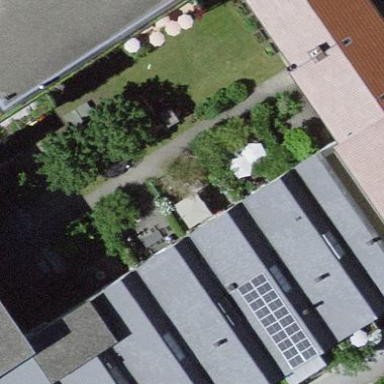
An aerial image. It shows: Terrace building.